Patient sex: M
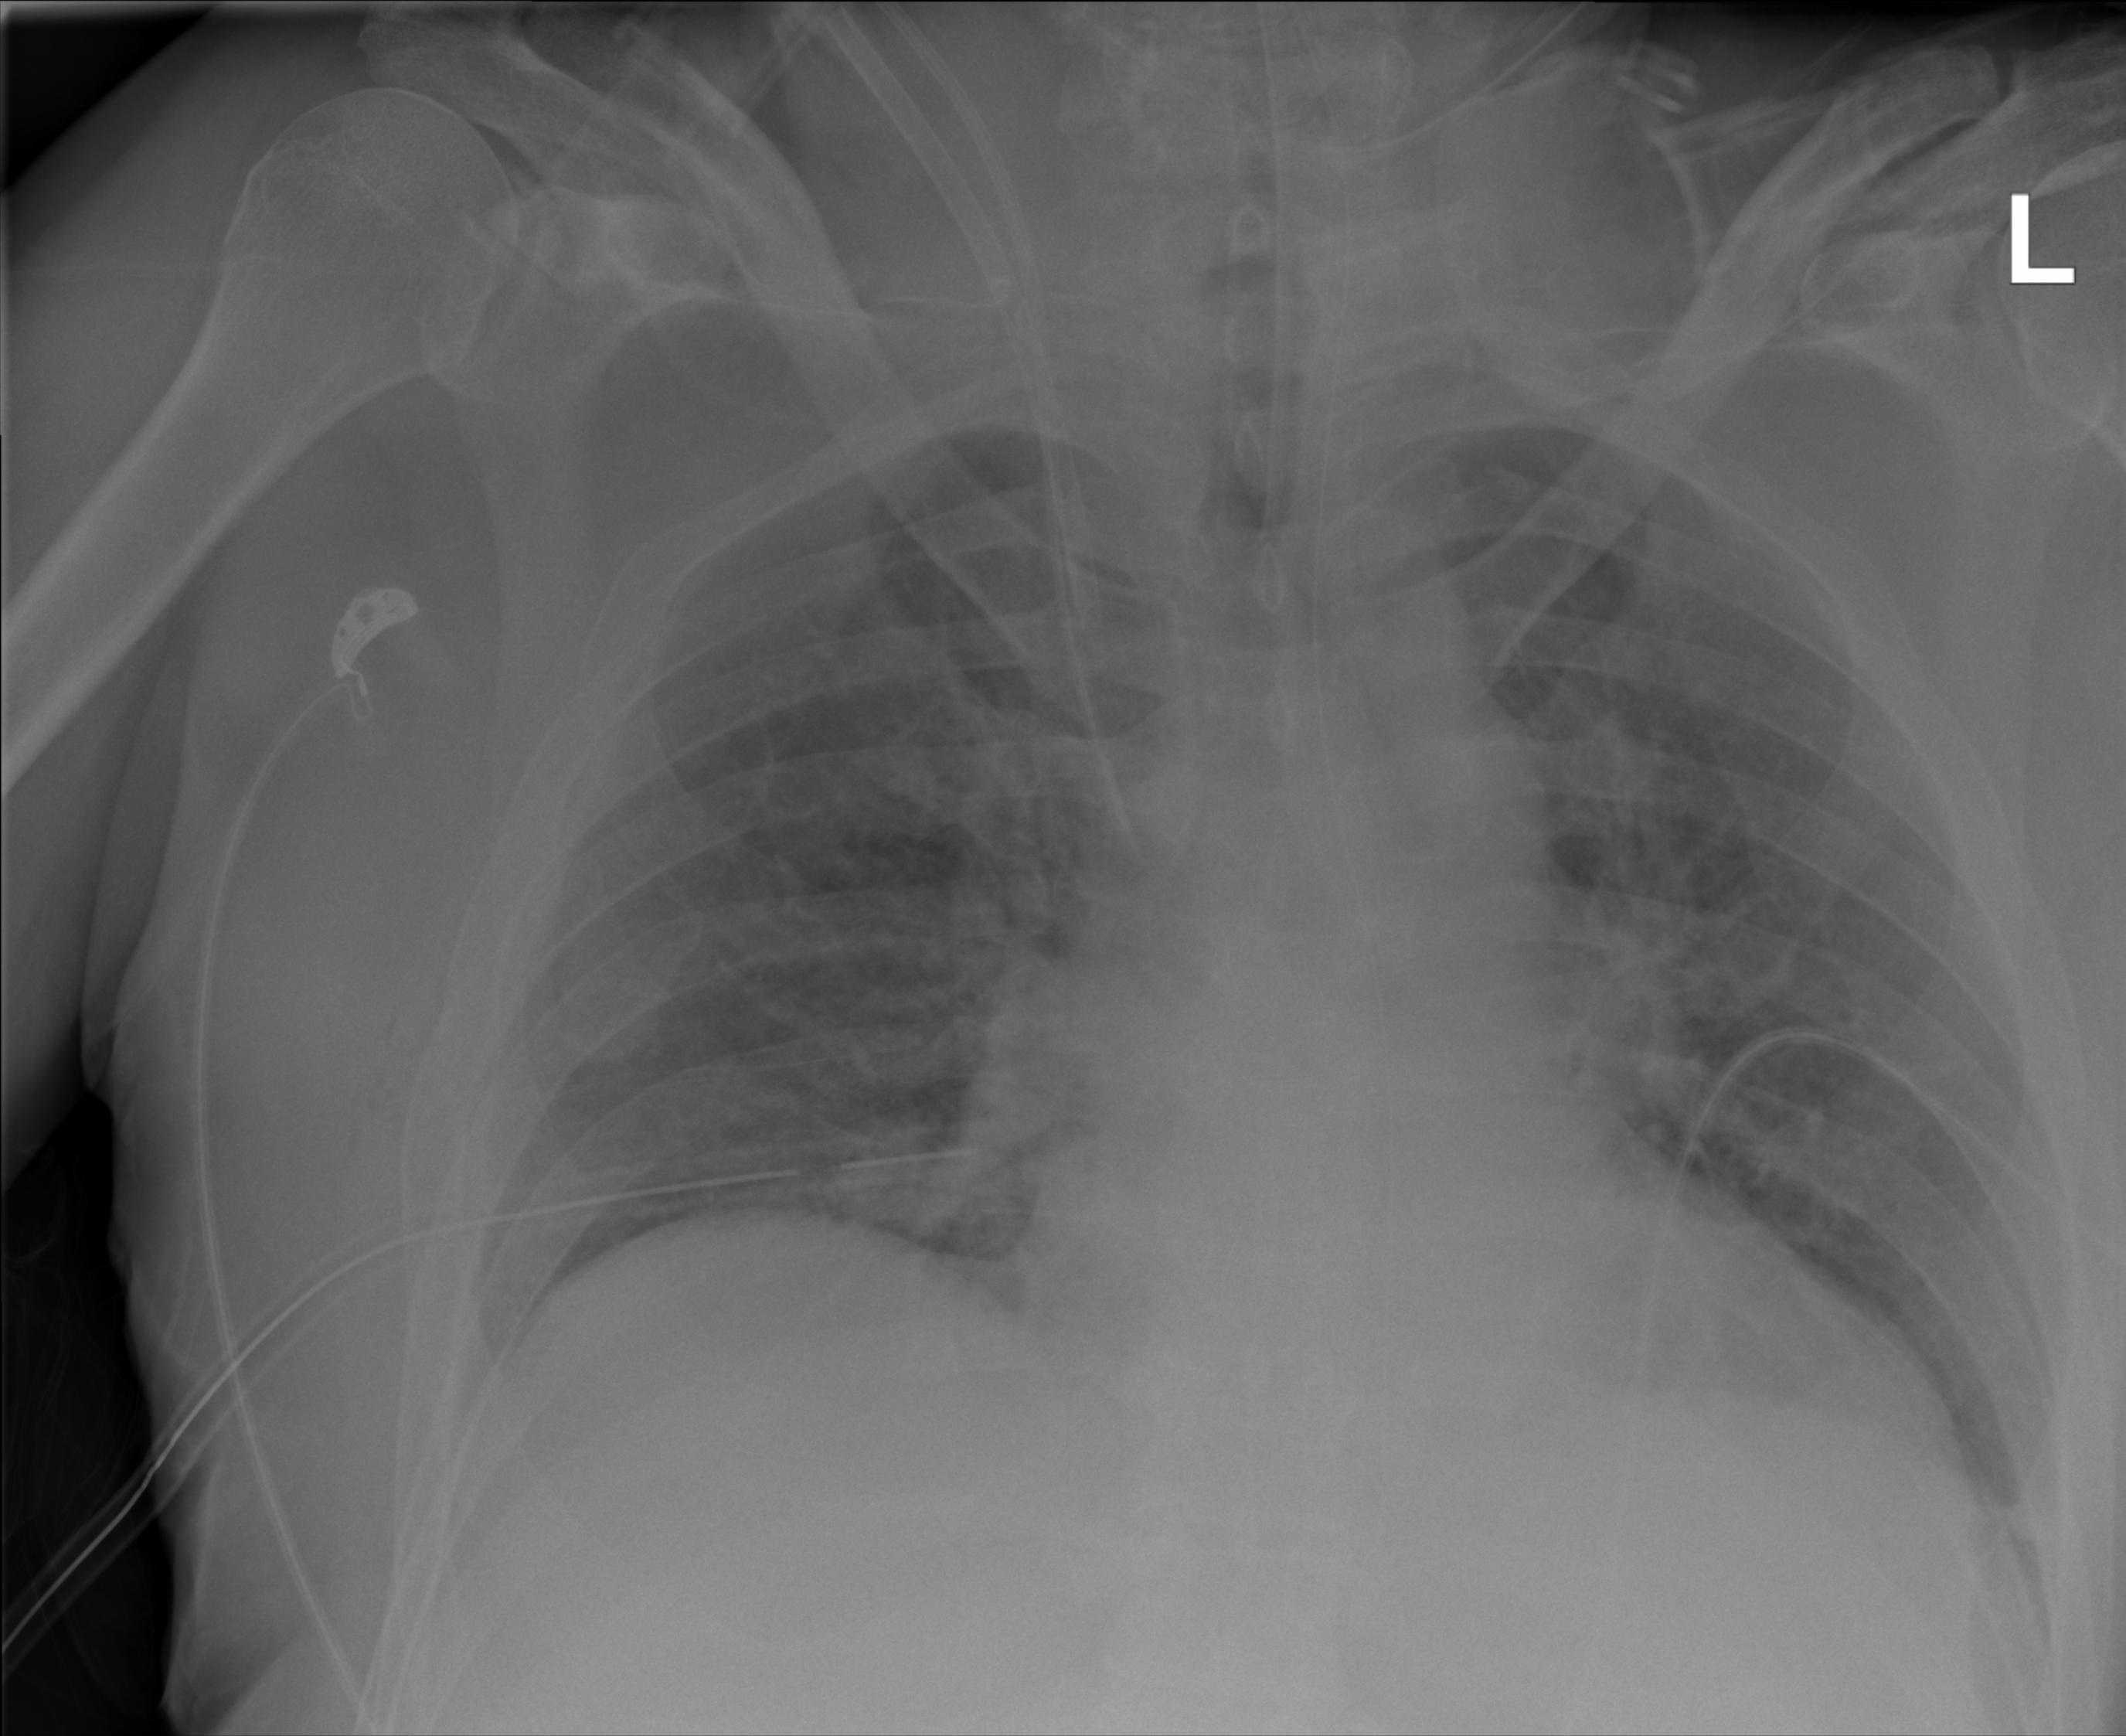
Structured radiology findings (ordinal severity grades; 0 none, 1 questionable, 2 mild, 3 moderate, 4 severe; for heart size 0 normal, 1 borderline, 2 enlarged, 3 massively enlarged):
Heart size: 2
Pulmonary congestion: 2
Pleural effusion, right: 0
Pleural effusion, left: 0
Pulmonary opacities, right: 0
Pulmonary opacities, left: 0
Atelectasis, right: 0
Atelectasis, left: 0